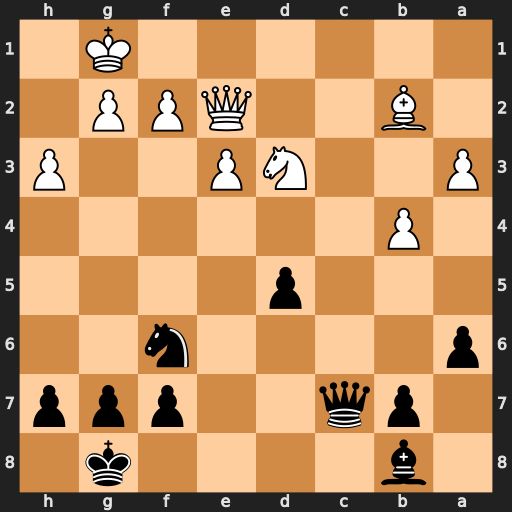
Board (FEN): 1b4k1/1pq2ppp/p4n2/3p4/1P6/P2NP2P/1B2QPP1/6K1
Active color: b
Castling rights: -
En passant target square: -
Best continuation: Qh2+ Kf1 Qh1#